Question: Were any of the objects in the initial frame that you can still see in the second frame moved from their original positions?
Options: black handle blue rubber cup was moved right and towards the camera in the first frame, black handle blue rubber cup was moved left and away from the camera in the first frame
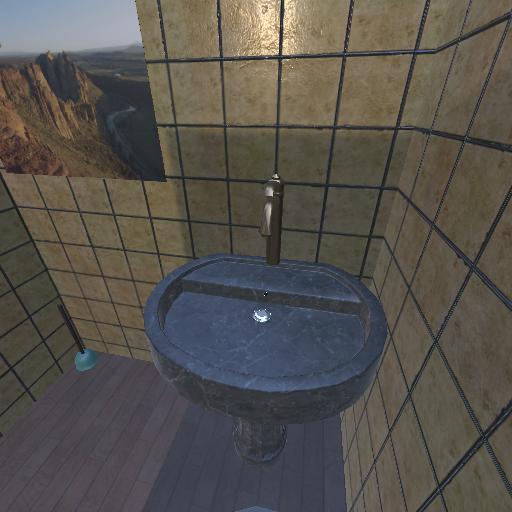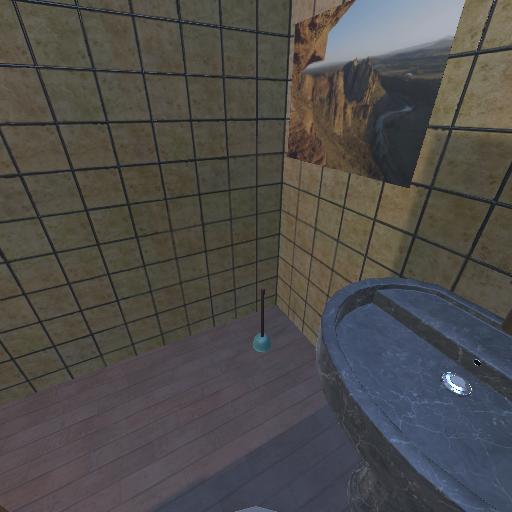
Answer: black handle blue rubber cup was moved right and towards the camera in the first frame